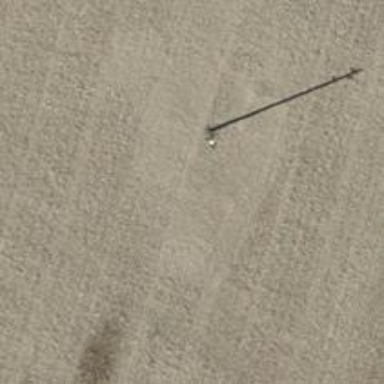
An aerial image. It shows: Power pole.